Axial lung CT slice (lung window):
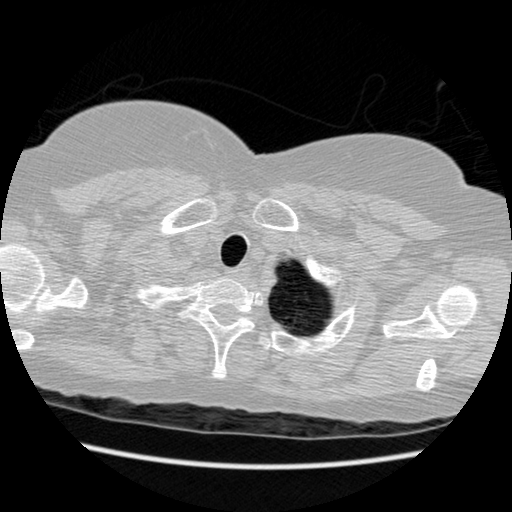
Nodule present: no